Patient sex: M
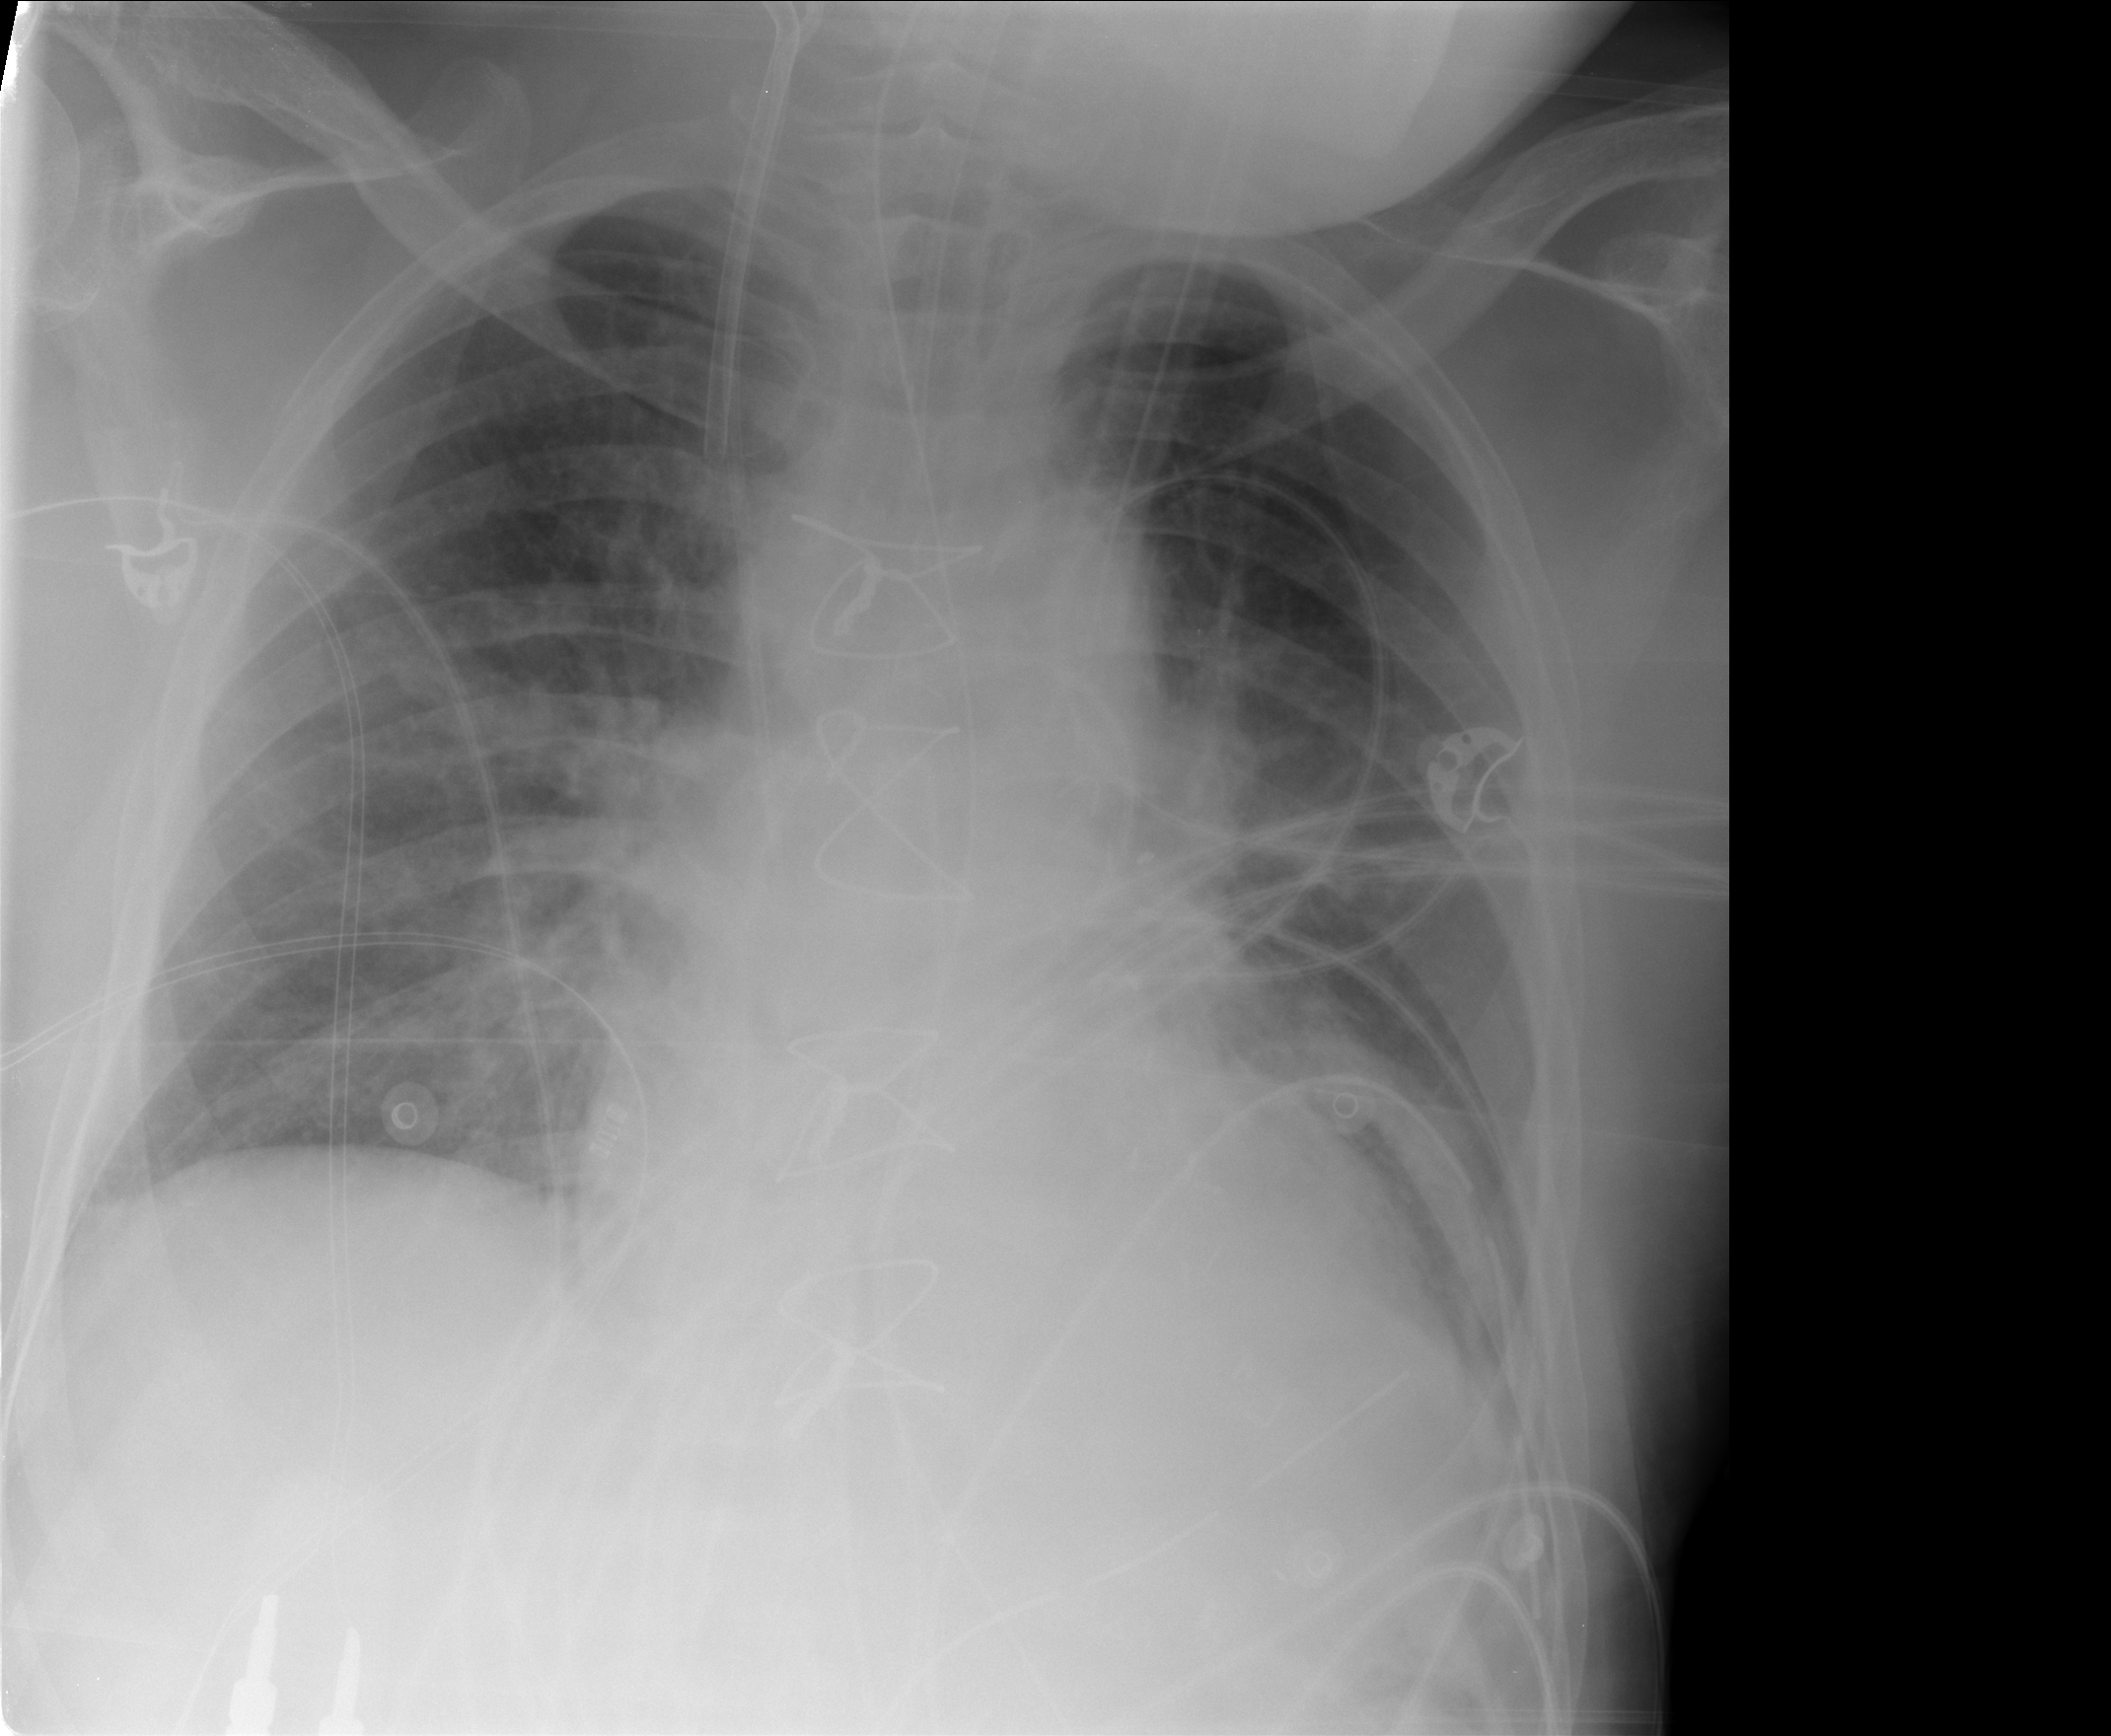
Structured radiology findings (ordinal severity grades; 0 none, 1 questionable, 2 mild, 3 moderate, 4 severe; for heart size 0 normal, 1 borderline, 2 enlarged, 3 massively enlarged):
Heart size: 0
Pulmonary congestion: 2
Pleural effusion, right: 0
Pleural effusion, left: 0
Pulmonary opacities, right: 0
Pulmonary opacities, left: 0
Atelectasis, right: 0
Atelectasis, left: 2